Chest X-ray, PA view. Patient: 37 years old, sex F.
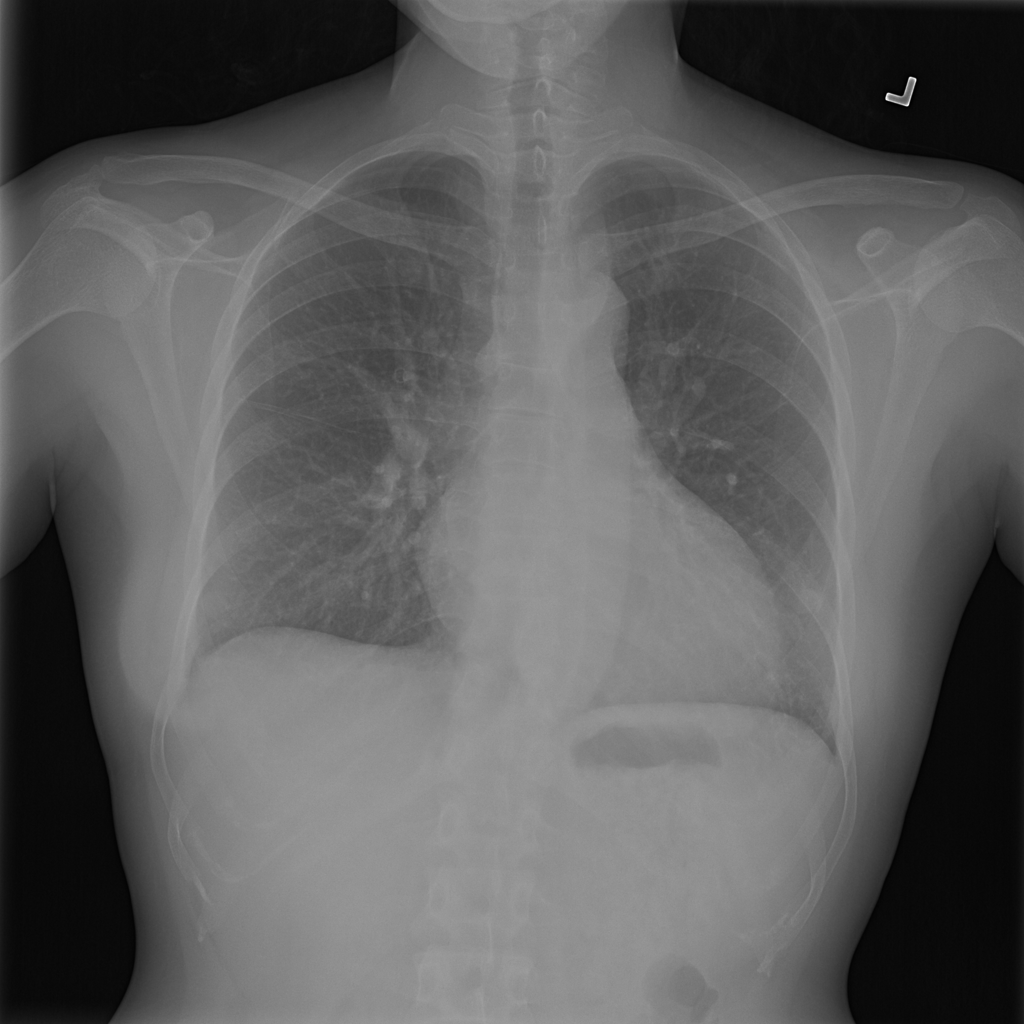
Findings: Infiltration, Nodule